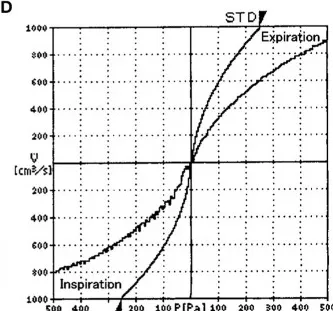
Comparison of preoperative.
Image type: chart (chart)